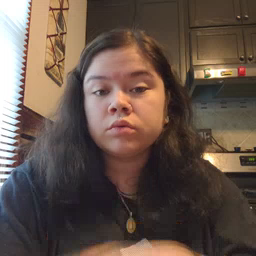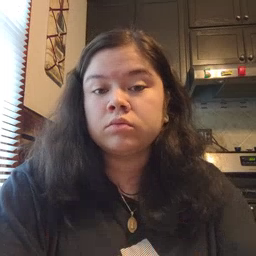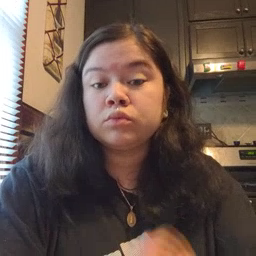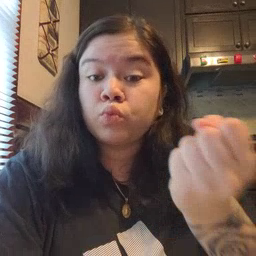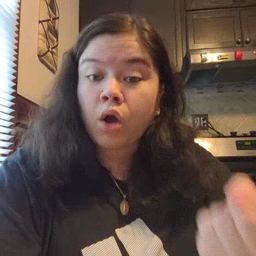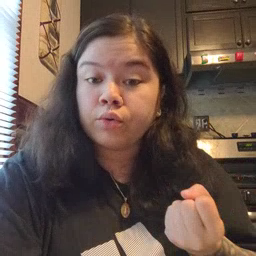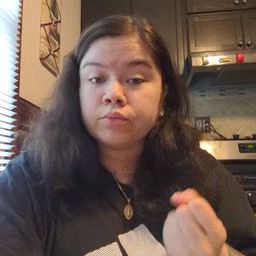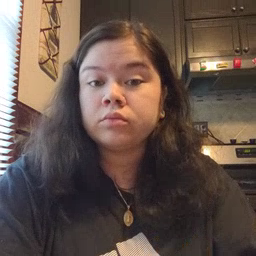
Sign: drawer